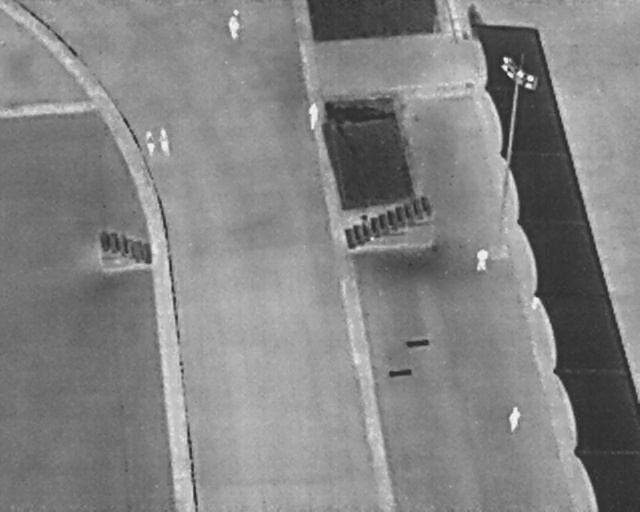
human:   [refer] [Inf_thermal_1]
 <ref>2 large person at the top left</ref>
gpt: <box>[[23, 26, 28, 28, 169], [21, 26, 25, 29, 172]]</box>

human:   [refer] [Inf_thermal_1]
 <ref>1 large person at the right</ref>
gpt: <box>[[73, 49, 77, 52, 2]]</box>